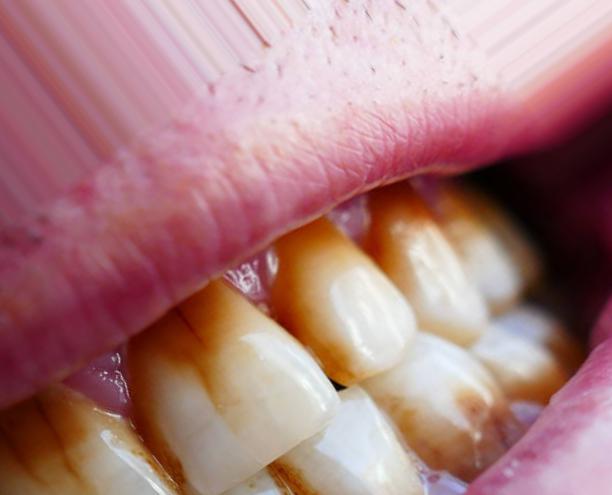
Condition: Tooth Discoloration